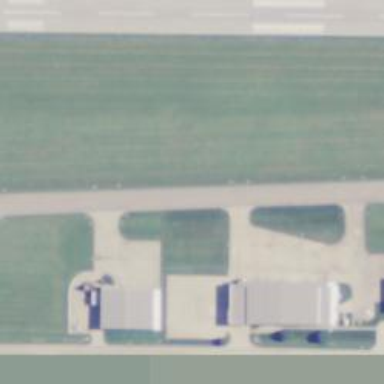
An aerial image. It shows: View of taxiway at the airport.